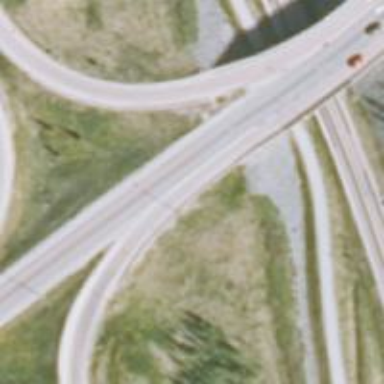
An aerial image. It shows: Asphalt road designated as trunk highway.